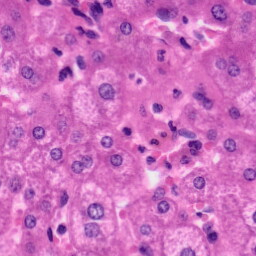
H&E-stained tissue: Liver